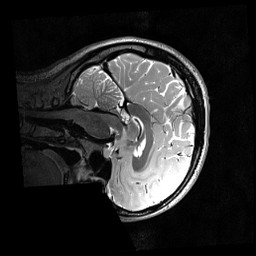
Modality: T2w
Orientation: sagittal
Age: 19
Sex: female
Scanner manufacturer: siemens
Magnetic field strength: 3 T
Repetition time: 3.2 s
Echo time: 0.565 s